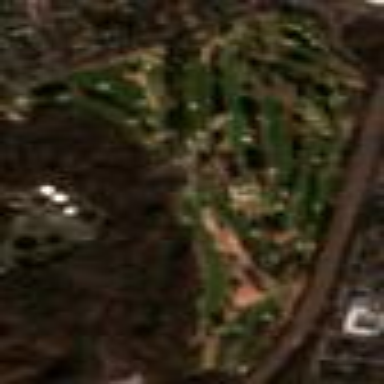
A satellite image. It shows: Golf course.